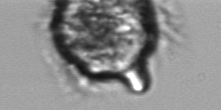
Label: Didinium